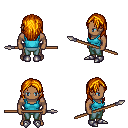
a pixel art fantasy rpg character, male body template, human, dark skin, teal pirate shirt, teal pants, dark blonde long hairstyle, metal boots, spear, four views (front, back, left, right), 2x2 character sprite sheet, small pixel art, hard edges, no anti-aliasing